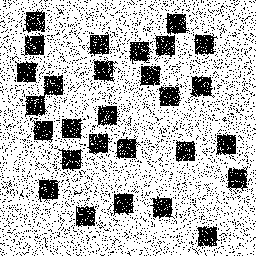
Squares: 28
Triangles: 0
Stars: 0
Total shapes: 28